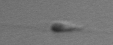
Label: flagellate_morphotype3